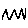
Label: zigzag